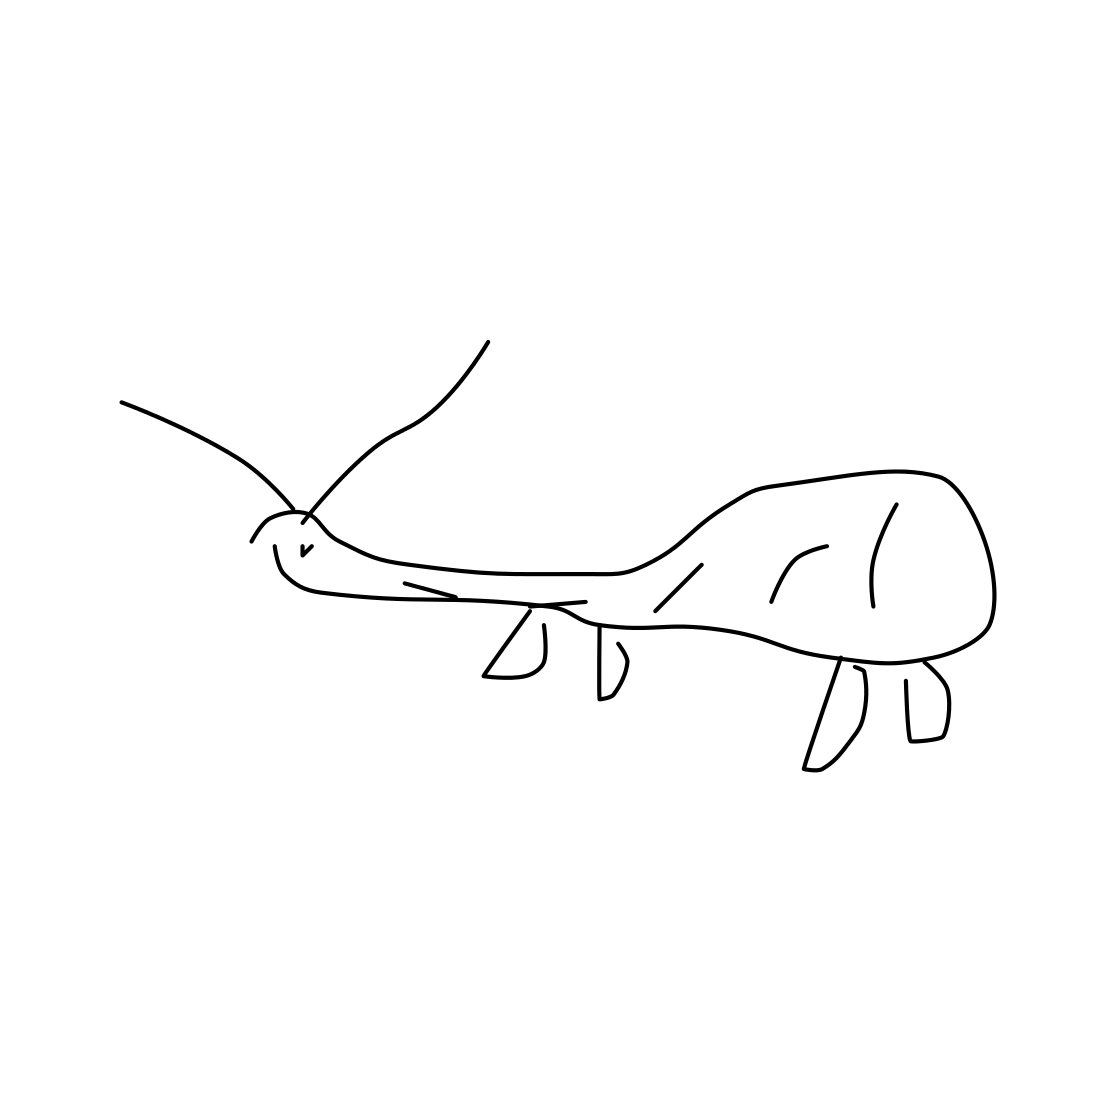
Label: ant